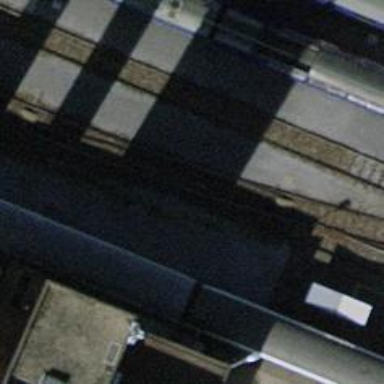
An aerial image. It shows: Railway yard with one track.